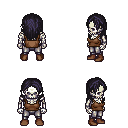
a pixel art fantasy rpg character, male body template, skeleton, brown pirate shirt, metal pants, raven long hairstyle, brown shoes, four views (front, back, left, right), 2x2 character sprite sheet, small pixel art, hard edges, no anti-aliasing